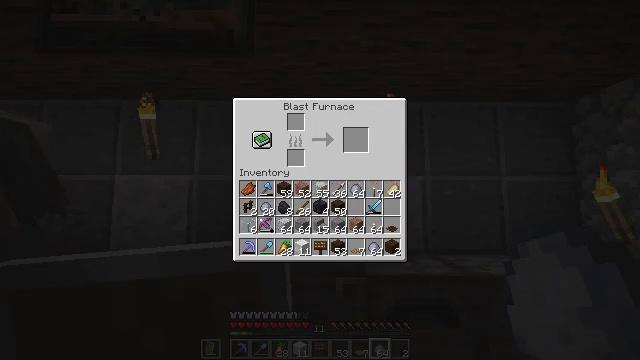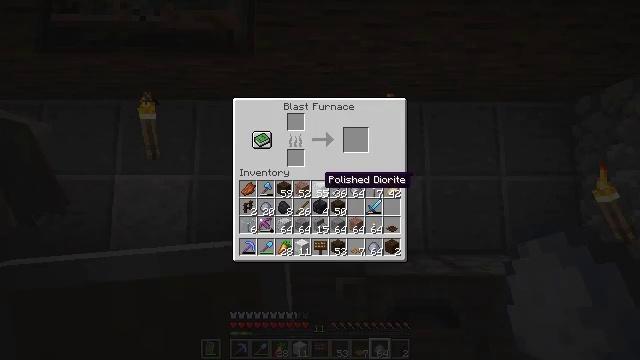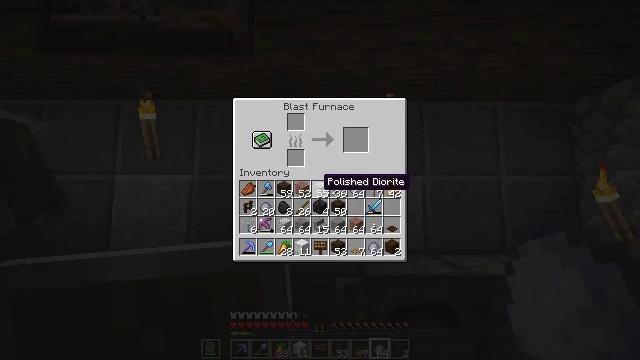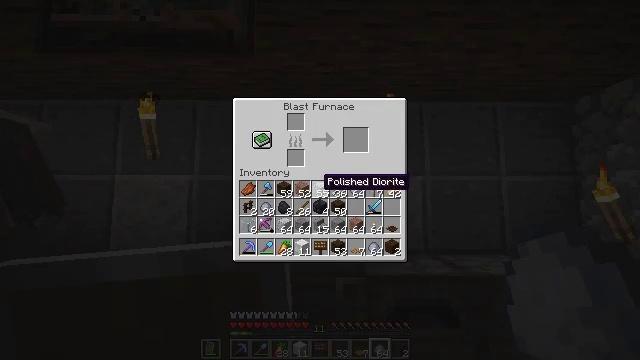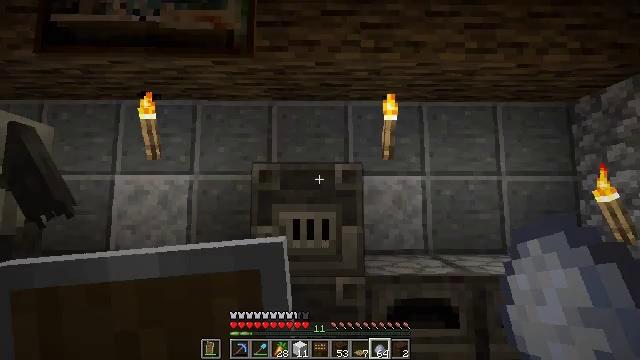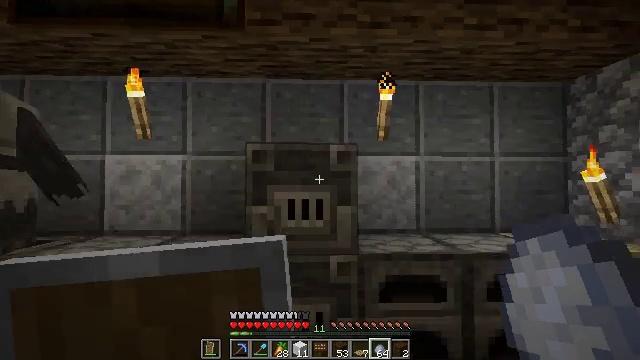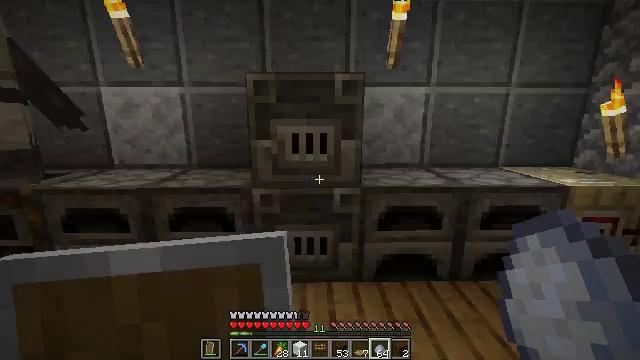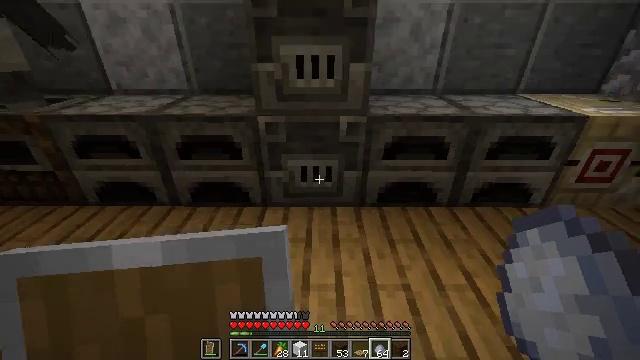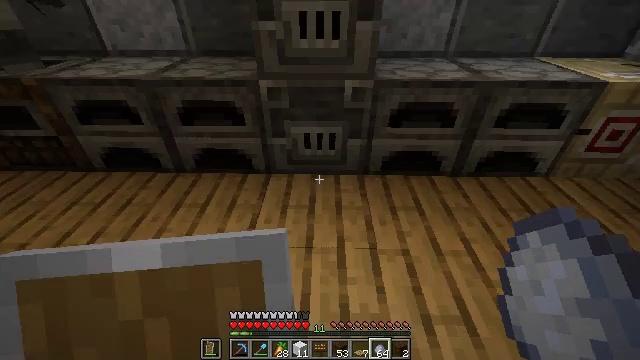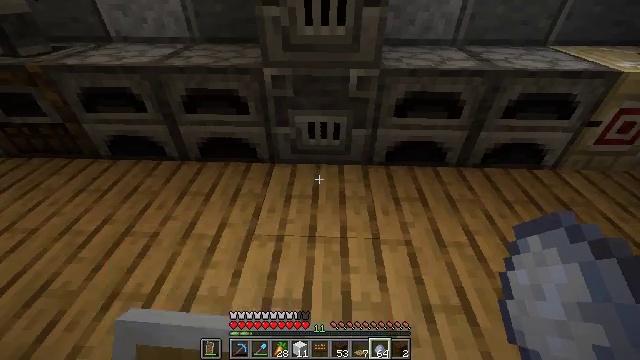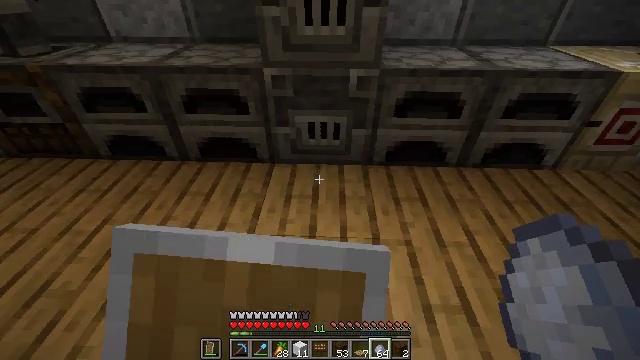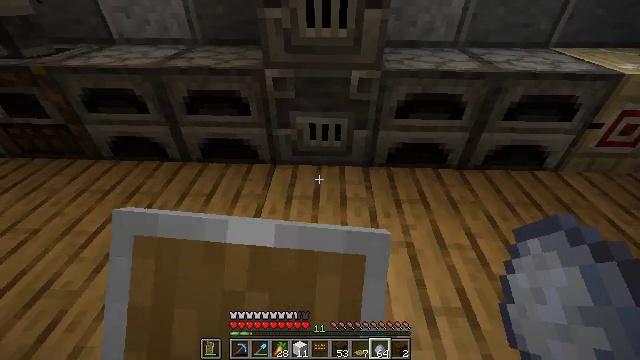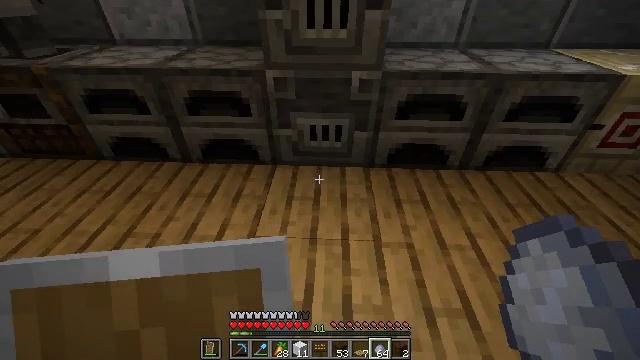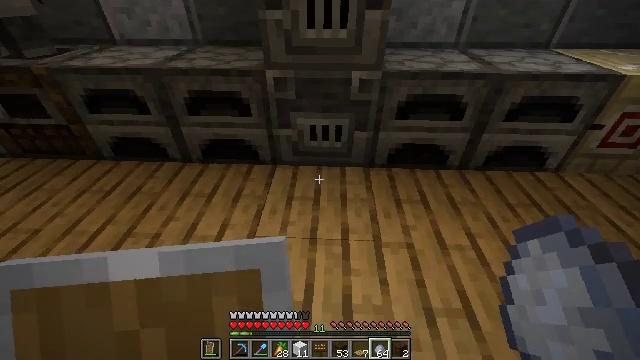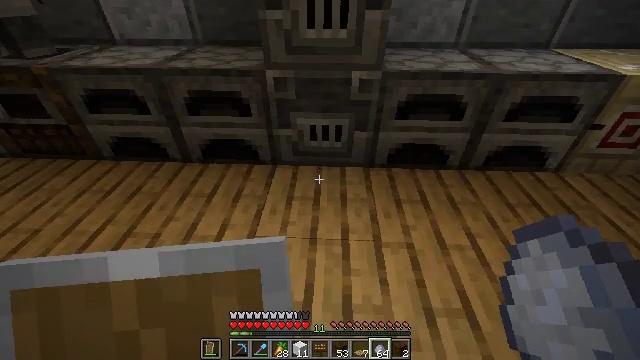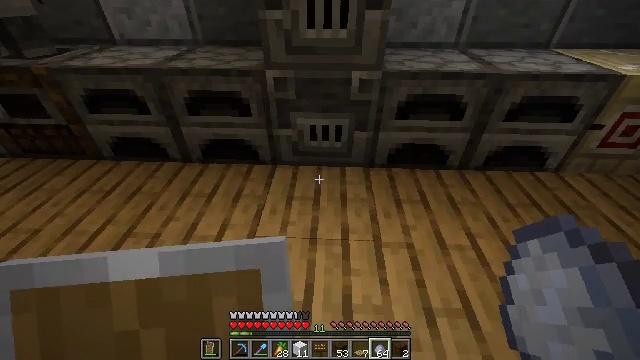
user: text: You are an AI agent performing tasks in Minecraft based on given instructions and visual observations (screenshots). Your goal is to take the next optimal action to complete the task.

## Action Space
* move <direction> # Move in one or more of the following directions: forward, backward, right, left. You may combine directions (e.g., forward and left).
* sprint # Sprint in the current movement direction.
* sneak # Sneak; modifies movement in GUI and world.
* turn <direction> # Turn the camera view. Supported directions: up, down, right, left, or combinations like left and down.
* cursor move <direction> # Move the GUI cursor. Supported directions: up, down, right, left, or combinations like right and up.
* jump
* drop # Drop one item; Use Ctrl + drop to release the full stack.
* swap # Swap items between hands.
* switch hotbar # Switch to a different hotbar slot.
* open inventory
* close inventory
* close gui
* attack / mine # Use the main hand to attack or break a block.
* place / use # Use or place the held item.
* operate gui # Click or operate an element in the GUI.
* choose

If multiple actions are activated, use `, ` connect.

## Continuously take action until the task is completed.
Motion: motion action
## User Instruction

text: Use materials to craft coal.
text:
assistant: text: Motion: cursor move down
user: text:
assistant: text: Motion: no_op
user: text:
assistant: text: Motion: no_op
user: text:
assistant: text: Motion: no_op
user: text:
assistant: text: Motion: turn right and down, close gui
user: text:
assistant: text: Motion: turn down
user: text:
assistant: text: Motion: turn left and down
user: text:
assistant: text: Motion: turn down
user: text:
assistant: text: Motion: turn left and down, use / place
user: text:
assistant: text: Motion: use / place
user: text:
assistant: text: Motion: use / place
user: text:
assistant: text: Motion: no_op
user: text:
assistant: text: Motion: no_op
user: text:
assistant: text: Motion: no_op
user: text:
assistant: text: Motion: no_op
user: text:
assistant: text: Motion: turn up
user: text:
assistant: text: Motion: turn up
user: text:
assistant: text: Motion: turn up
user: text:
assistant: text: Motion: use / place
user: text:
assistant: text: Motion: use / place
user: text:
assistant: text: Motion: use / place
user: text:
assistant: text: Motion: no_op
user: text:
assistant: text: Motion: no_op
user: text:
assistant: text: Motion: open gui
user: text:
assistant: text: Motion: no_op
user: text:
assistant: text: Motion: no_op
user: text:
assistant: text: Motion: no_op
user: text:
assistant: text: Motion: no_op
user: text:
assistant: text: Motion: no_op
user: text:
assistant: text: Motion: no_op